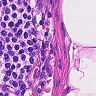
Metastatic tissue present: no